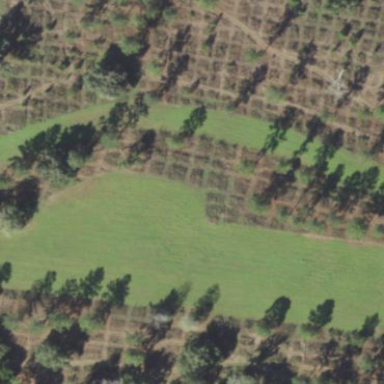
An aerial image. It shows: Orchard.